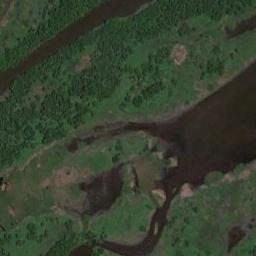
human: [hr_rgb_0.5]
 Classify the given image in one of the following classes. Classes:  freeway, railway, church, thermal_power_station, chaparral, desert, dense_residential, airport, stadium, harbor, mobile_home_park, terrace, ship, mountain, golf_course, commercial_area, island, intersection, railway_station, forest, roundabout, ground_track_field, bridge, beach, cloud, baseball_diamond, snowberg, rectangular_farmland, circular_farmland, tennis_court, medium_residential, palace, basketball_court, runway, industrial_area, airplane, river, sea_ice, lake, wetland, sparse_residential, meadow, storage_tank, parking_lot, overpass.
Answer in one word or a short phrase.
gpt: wetland